2a, 2b – поляризаторы на подставках. На лицевой стороне нанесены номера 1 и 2.    9a – Жидкокристаллическая ячейка (ЖК-ячейка) 9a в держателе (9b), 9с – разъем для подключения источника.    Жидкокристаллическая ячейка состоит из двух стеклянных пластинок 1, на внутреннюю поверхность которых нанесены прозрачные токопроводящие слои 2. Между пластинками находится тонкий (примерно 10 мкм) слой раствора 3, находящегося в жидкокристаллическом состоянии. К токопроводящим слоям припаяны выводы, на которые подается переменное напряжение от источника. При отсутствии напряжения длинные молекулы жидкого кристалла ориентируются параллельно пластинкам. Направление ориентации молекул совпадает с оптической осью кристалла.        Многие вещества обладают оптической анизотропией, при которой показатель преломления зависит от направления распространения и поляризации света. Оптическая анизотропия может возникать и в изотропных средах при наличии в них механических напряжений, неоднородном разогреве или приложении внешнего электрического поля. Направление, в котором свет распространяется без двойного лучепреломления, называется оптической осью кристалла. Рассмотрим традиционную схему экспериментов по исследованию оптической анизотропии (рис. 1), которая будет использована в данной работе.  Свет падает на поляризатор 1, плоскость пропускания которого пересекает плоскость пластинки по прямой $O_1 O'_1$. После прохождения поляризатора 1 свет становится линейно поляризованным, а его вектор напряженности электрического поля $\vec{E}_0$ колеблется только в плоскости пропускания поляризатора 1. Далее, этот свет попадает на анизотропную пластинку $P$, вырезанную так, что ее оптическая ось $P P^{\prime}$ лежит в плоскости пластинки и направлена под углом $45^{\circ}$ к плоскости пропускания поляризатора 1. В пластинке возбуждаются две световые волны: обыкновенная $\vec{E}_o$, поляризованная перпендикулярно оптической оси, и необыкновенная $\vec{E}_e$, поляризованная вдоль оптической оси. Показатели преломления пластинки для этих волн различны, их разность обозначается как $\Delta n=n_o-n_e$. По этой причине при прохождении этих волн через пластинку между ними возникает разность фаз $\Delta \varphi=2 \pi h \Delta n / \lambda$ ($h$ — толщина пластинки, $\lambda$ — длина волны падающего света). Поэтому на выходе из пластинки поляризация света изменяется, он становится эллиптически поляризованным. Далее свет попадает на поляризатор 2, плоскость пропускания которого $O_2O'_2$ перпендикулярна плоскости пропускания поляризатора 1.
Часть 1. Наблюдаем!
Часть 1.1. Поляризаторы
Часть 1.2. Линейки
Определите положения плоскостей пропускания поляризатора 1 и поляризатора 2 из выданного комплекта оборудования. Покажите их на рисунке в листе ответов.
Определите возможные направления оптической оси пластиковой линейки. Укажите эти направления на рисунке в листе ответов.
Часть 1.3. Полоска Прикрепите к экрану с помощью зажимов гибкую пластиковую полоску так, чтобы ее края совпадали с краями экрана. При этом полоска изогнется (рис. 3-O). Расположите экран с полоской между поляризаторами. Смещая экран, наблюдайте изменение окраски полоски. Координаты точек $x$ полоски измеряйте по шкале экрана, в качестве указателя используйте левый край держателя экрана как показано на рисунке 3-O.
Примерно определите, на каком расстоянии вдоль линейки №1 и вдоль двух линеек, сложенных вместе, разность фаз для синего света изменяется на $2\pi$.
Определите возможные направления оптической оси полоски. Укажите их на рисунке в листе ответов.
Часть 1.4. Жидкокристаллическая ячейка
Измерьте координаты середин двух темных полос, левой $x_L$ и правой $x_R$, видимых на полоске.
Определите возможные направления оптической оси ячейки при нулевом и максимальном напряжении на ней. Укажите эти направления на рисунке в листе ответов. Ось $Z$ направлена вертикально.
Часть 2. Измеряем!
Часть 2.1. Изучение фотоприемника Для измерений интенсивности света в работе используется фотодиод. ЭДС, возникающая при попадании света на светодиод, сложным образом зависит от интенсивности падающего света. Поэтому для измерения интенсивности света используется схема, показанная на рис. 2. Измеряемое мультиметром постоянное напряжение зависит как от интенсивности падающего света, так и от сопротивления резистора.  Рис. 2. Схема для измерения ЭДС фотодиода.
Измерьте значение напряжения на ячейке $U_\text{cr}$, при котором происходит быстрая переориентация молекул жидкого кристалла на $90^\circ$.
Укажите на схеме, где необходимо установить ключ, чтобы с помощью мультиметра можно было измерять сопротивление резистора и напряжение на нем.
Измерьте зависимость напряжения на резисторе от его сопротивления при двух значениях интенсивности падающего света: максимальной (число светофильтров ($n=0$) и минимальной (число светофильтров $n=5$). Постройте графики полученных зависимостей. Укажите диапазон значений сопротивления резистора, при котором следует проводить измерения интенсивности света.
Измерьте зависимость напряжения на резисторе $U$ от числа светофильтров $n=0,1,2,3,4,5$, уменьшающих интенсивность падающего на фотодиод света. Измерения проведите при трех значениях сопротивления резистора примерно равных $R=30~кОм$, $R=20~кОм$ и $R=10~кОм$. Постройте графики полученных зависимостей, выбрав такой масштаб, чтобы по ним можно было проверить является ли зависимость напряжения на резисторе от интенсивности падающего на фотодиод света линейной. Окончательно определите, при каком сопротивлении резистора (из указанных в этом пункте) $R_\text{opt}$ следует проводить последующие измерения интенсивности света.
Часть 2.2. Прохождение света через пластиковые линейки При проведении измерений используйте оптическую схему, описанную в части 1.2 и показанную на рис. 4-O. Следите, чтобы линейки на экране закреплялись в одном положении, описанном в части 1.2.
Используя полученные данные, рассчитайте коэффициент пропускания светофильтра $\gamma=I_\text{tr}/I_\text{ins}$ и найдите его погрешность, где $U_\text{tr}$ — интенсивность прошедшего света, а $I_\text{ins}$ — интенсивность падающего света. При необходимости можете провести дополнительные измерения.
Измерьте зависимость интенсивности прошедшего света (в мВ) от координаты $x$ точки падения света на линейку в диапазоне от $0$ до $10~см$. Измерения проведите для каждой из линеек и для двух линеек сложенных вместе. В каждом случае отдельно измерьте значение максимального напряжения. Постройте графики полученных зависимостей.
Для проведенных измерений для двух линеек (по отдельности) рассчитайте значения сдвига фаз $\Delta\varphi$ между обыкновенной и необыкновенной волнами в линейке в диапазоне по $x$ от $0$ до $7~см$. Постройте графики полученных зависимостей $\Delta\varphi(x)$. Приведите формулу, по которой Вы провели расчеты.
Считая зависимости $\Delta\varphi(x)$ линейными\[\Delta\varphi_1=a_1x+b_1,\qquad\Delta\varphi_1=a_1x+b_1,\]рассчитайте численные значения коэффициентов этих зависимостей для линеек №1 и №2.
Часть 2.3. ЖК-ячейка
Часть 2.3.1. Изучение источника питания Источник питания ЖК-ячейки создает регулируемое переменное напряжение с частотой $\nu=100~Гц$, для его измерения используйте дополнительные выводы источника.Исследуйте нагрузочную характеристику источника питания ЖК-ячейки (зависимость напряжения на внешней цепи $U$ от силы тока $I$).
Используя полученные в пунктах — — — данные, рассчитайте теоретические значения интенсивности света, прошедшего через две линейки, сложенные вместе. Приведите формулу, по которой Вы провели расчет. На том же бланке — данные, рассчитайте теоретические значения интенсивности света, прошедшего через две линейки, сложенные вместе. Приведите формулу, по которой Вы провели расчет. На том же бланке постройте график полученной теоретической зависимости.
Приведите электрическую схему, использованную вами при измерениях.
Проведите необходимые измерения и постройте зависимости напряжения на внешней цепи от силы тока $U(I)$ для трех различных значений ЭДС источника.
Часть 2.3.2. Изучение ЖК-ячейки Разместите ЖК-ячейку между поляризаторами, как показано на рис. 6-O.
По полученным данным постройте зависимость внутреннего сопротивления источника от его ЭДС. Предложите эмпирическую формулу, описывающую эту зависимость.
Исследуйте зависимость интенсивности прошедшего света от напряжения на ЖК ячейке. Постройте график полученной зависимости.
Рассчитайте величину $\Delta\varphi_0$ — разность фаз между обыкновенной и необыкновенной волнами при отключенном напряжении на ЖК ячейке.
Часть 2.4. Прохождение света через изогнутую полоску Закрепите на экране пластиковую полоску, как описано в .
В достаточно широком диапазоне напряжений на ЖК-ячейке разность фаз между обыкновенной и необыкновенной волнами зависит от приложенного напряжения по степенному закону:\[\Delta\varphi=CU^\beta.\]Используя полученные данные, постройте график, позволяющий определить диапазон применимости приведенной формулы и рассчитать показатель степени $\beta$. Укажите диапазон применимости этой формулы и определите численное значение параметра $\beta$.
Измерьте зависимость интенсивности света, прошедшего через оптическую систему, от координаты $x$ точки попадания света на полоску в диапазоне $\pm20~мм$ от ее центра. Постройте график полученной зависимости.
Рассчитайте величину $\Delta\varphi_0$ — сдвиг фаз между обыкновенной и необыкновенной волнами, прошедшими через не изогнутую полоску. Известно, что $\Delta\varphi_0$ лежит в интервале от $10\pi$ до $12\pi$.
Вблизи центра полоски ее форму можно считать дугой окружности радиуса $R$. Покажите, что теоретический вид зависимости сдвига фаз $\Delta\varphi$ от расстояния $z$ до центра полоски при $z\ll R$ имеет вид:\[\Delta\varphi=\Delta\varphi_0(Az^2+B).\]Выразите значения коэффициентов $A$, $B$ через радиус $R$ и показатель преломления материала полоски $n$. Считайте, что разность показателей преломления обыкновенной и необыкновенной волн $\Delta n\ll n$.
Используя данные, полученные в предыдущих пунктах, рассчитайте радиус кривизны полоски $R$ вблизи ее центра. Показатель преломления материала полоски считайте равным $n=1.4$.
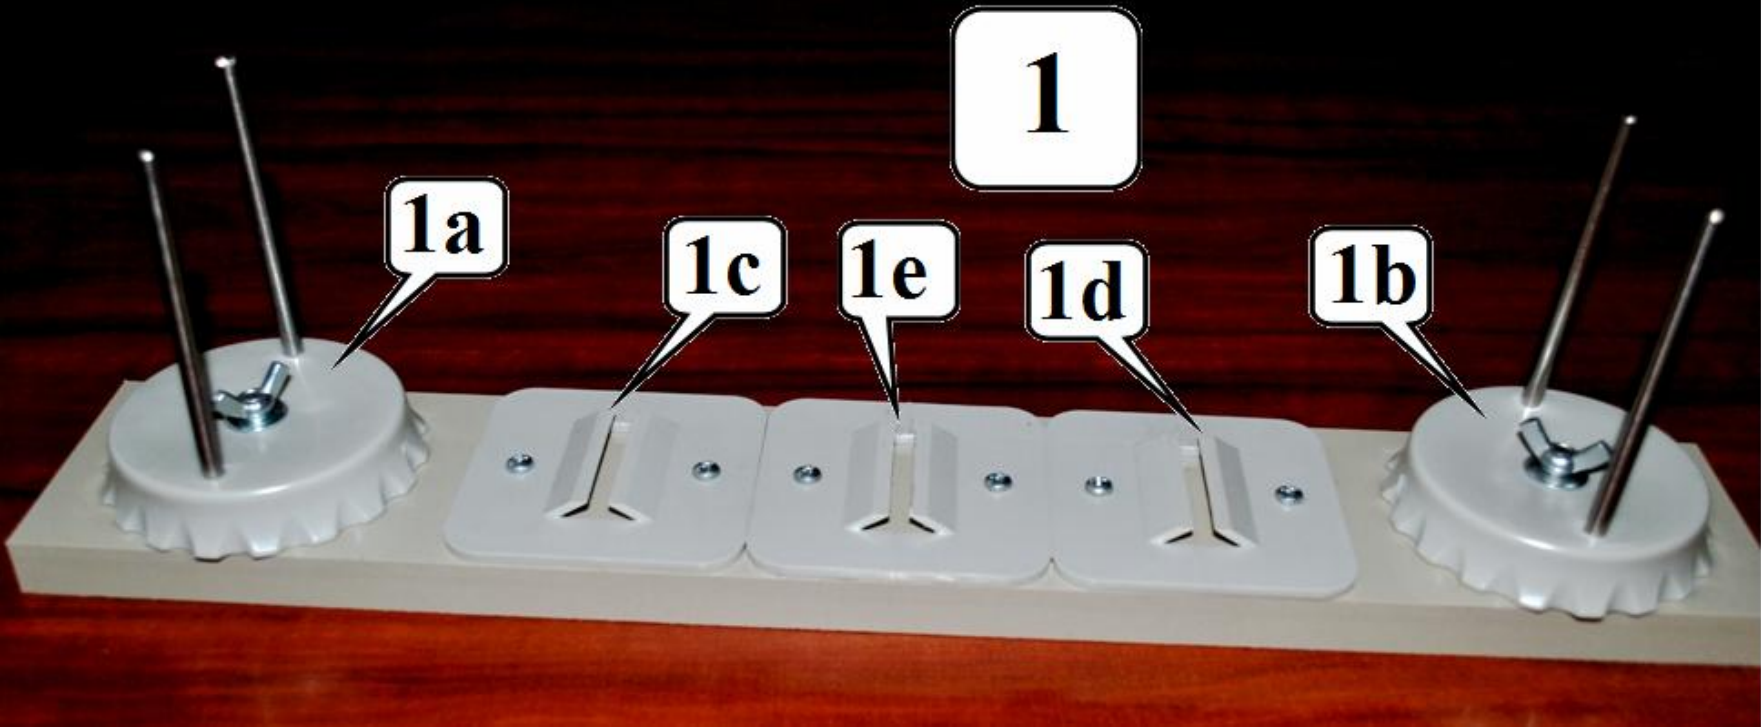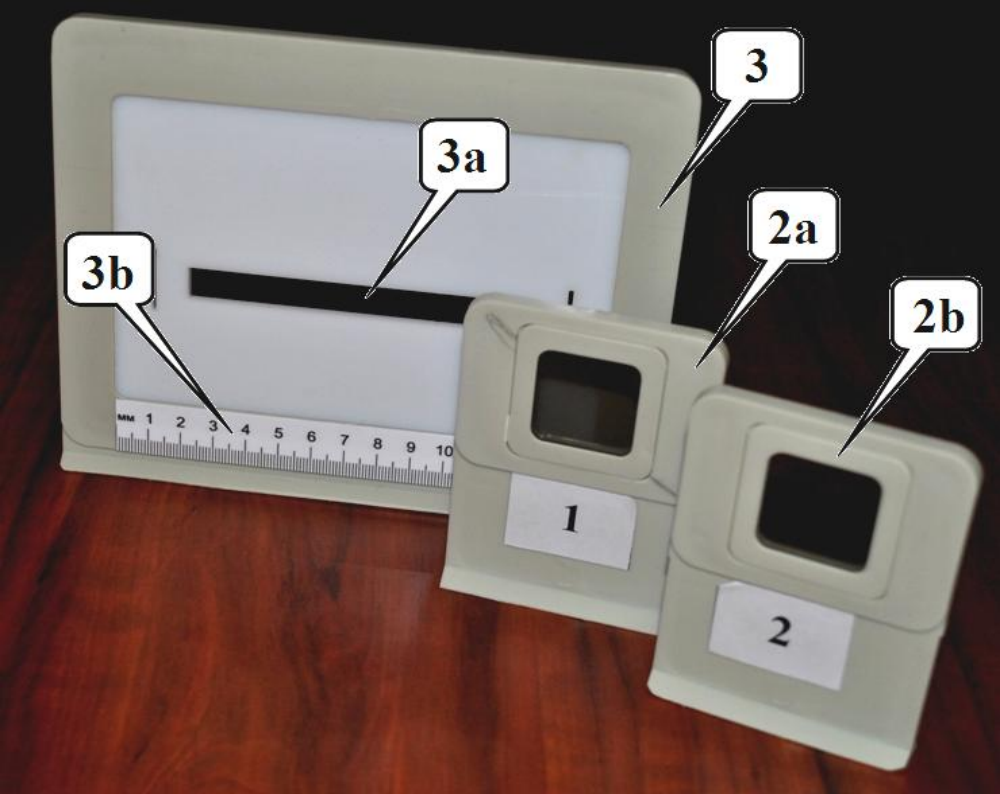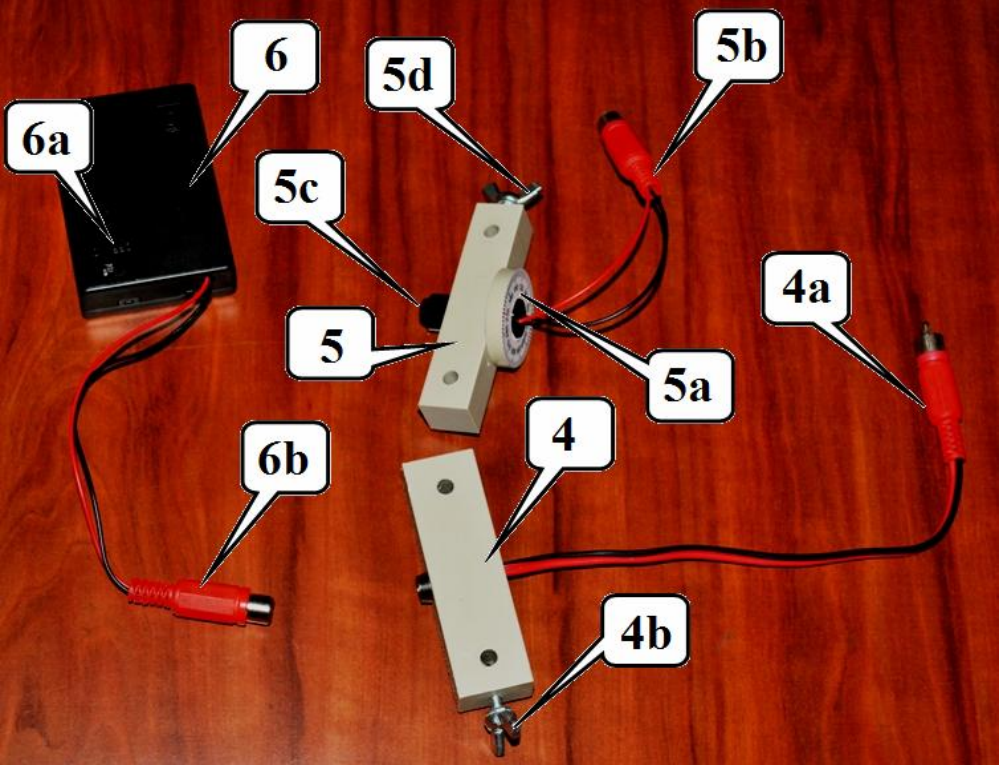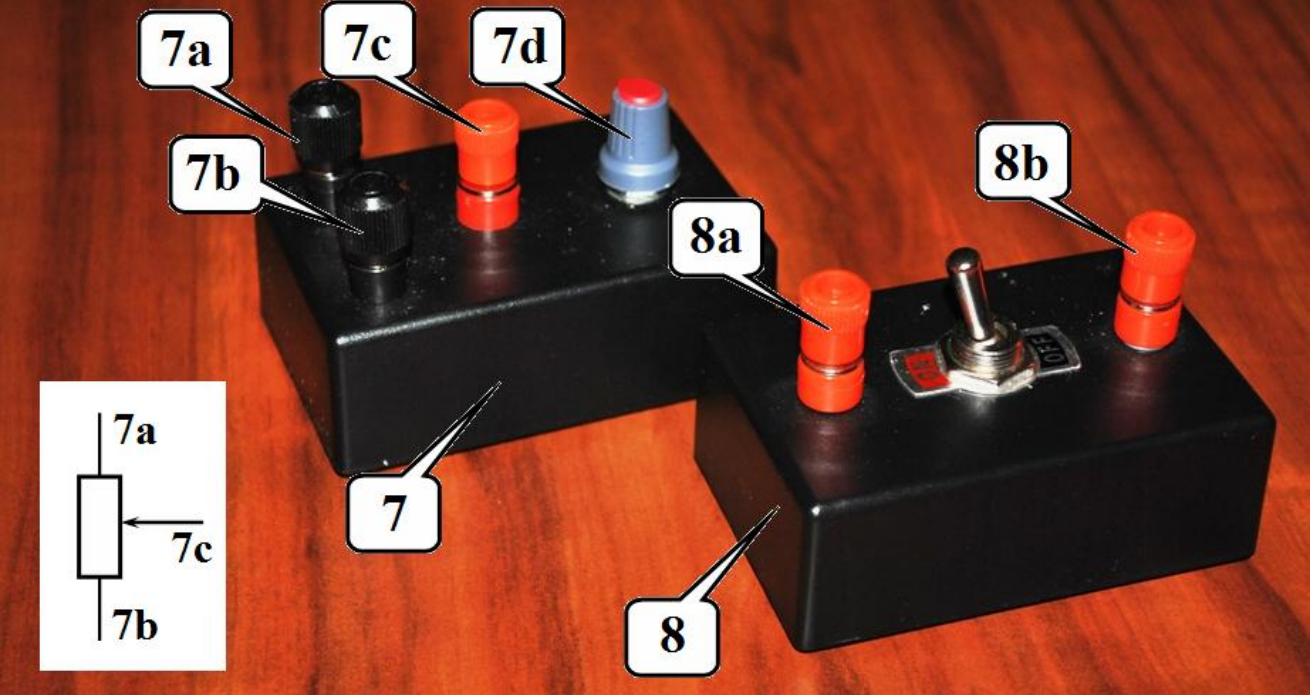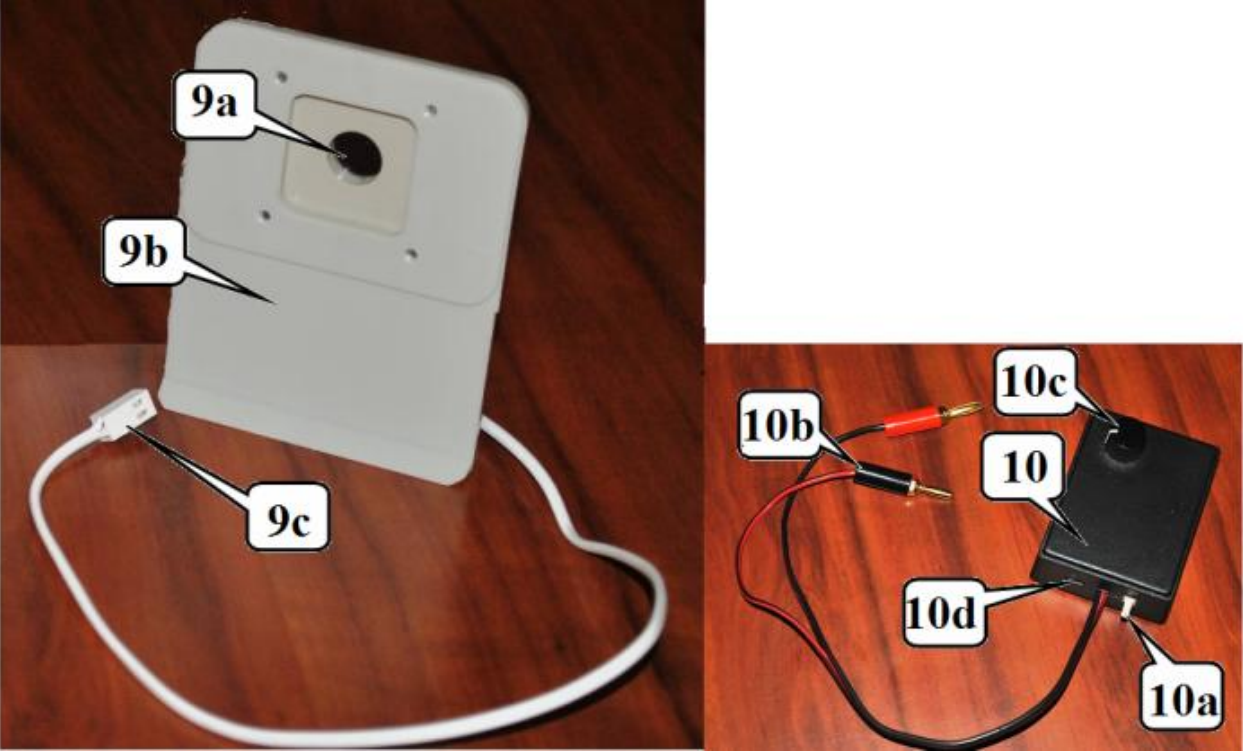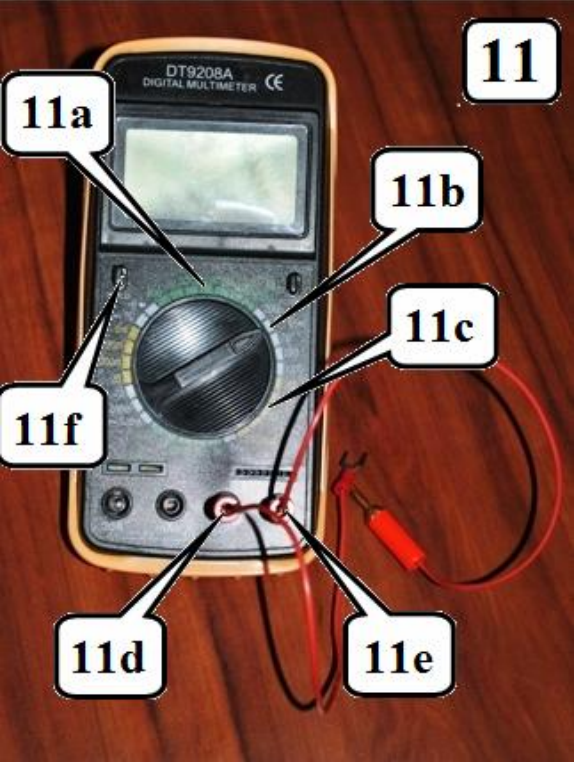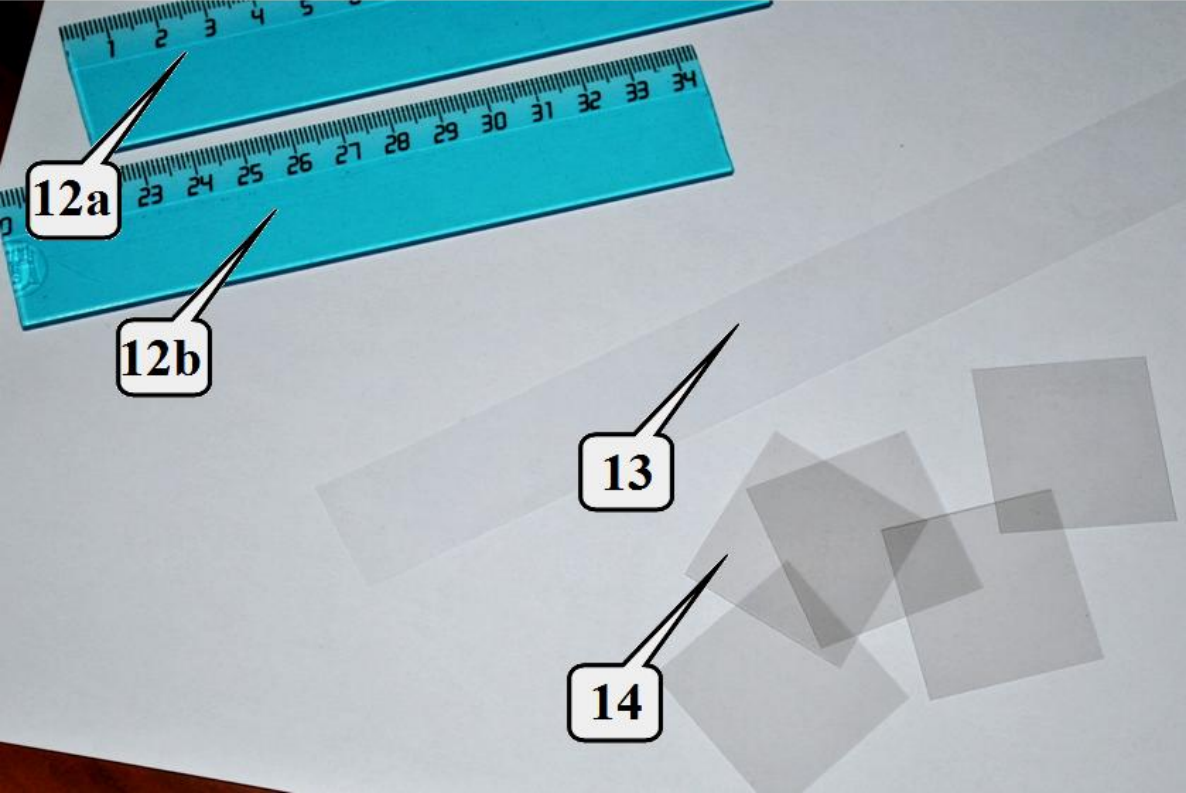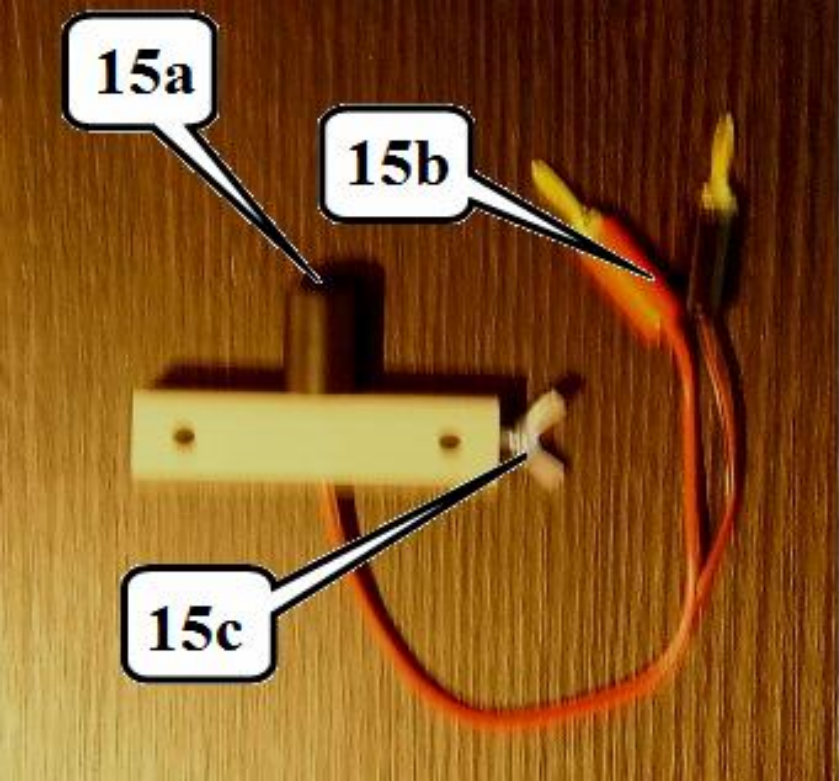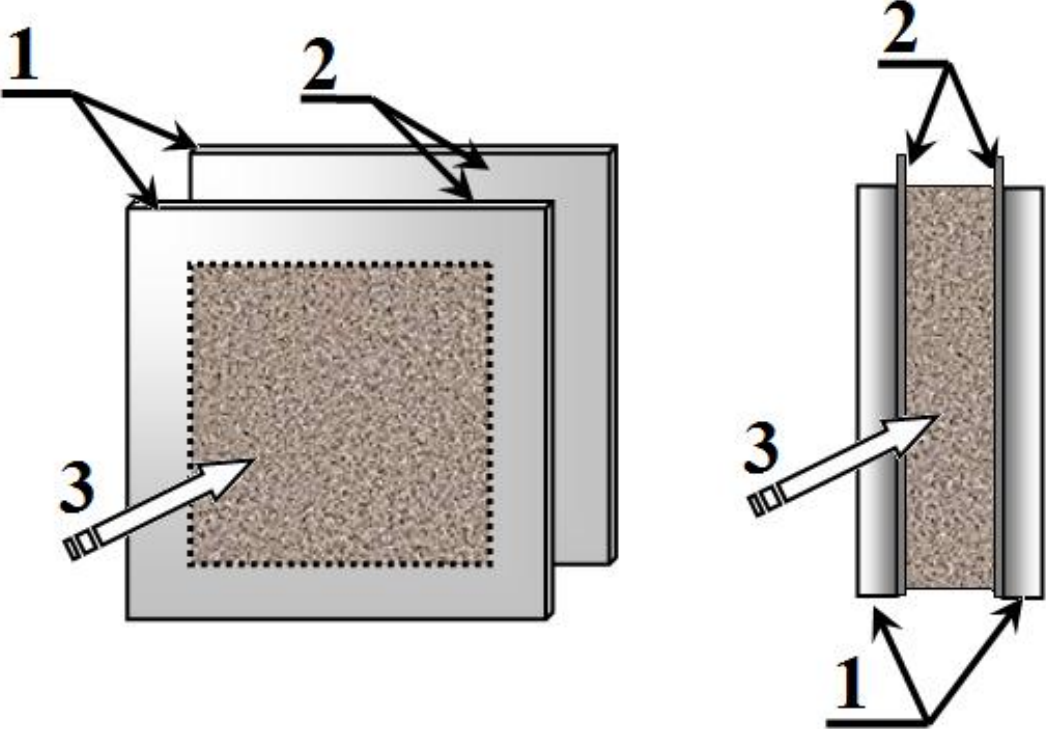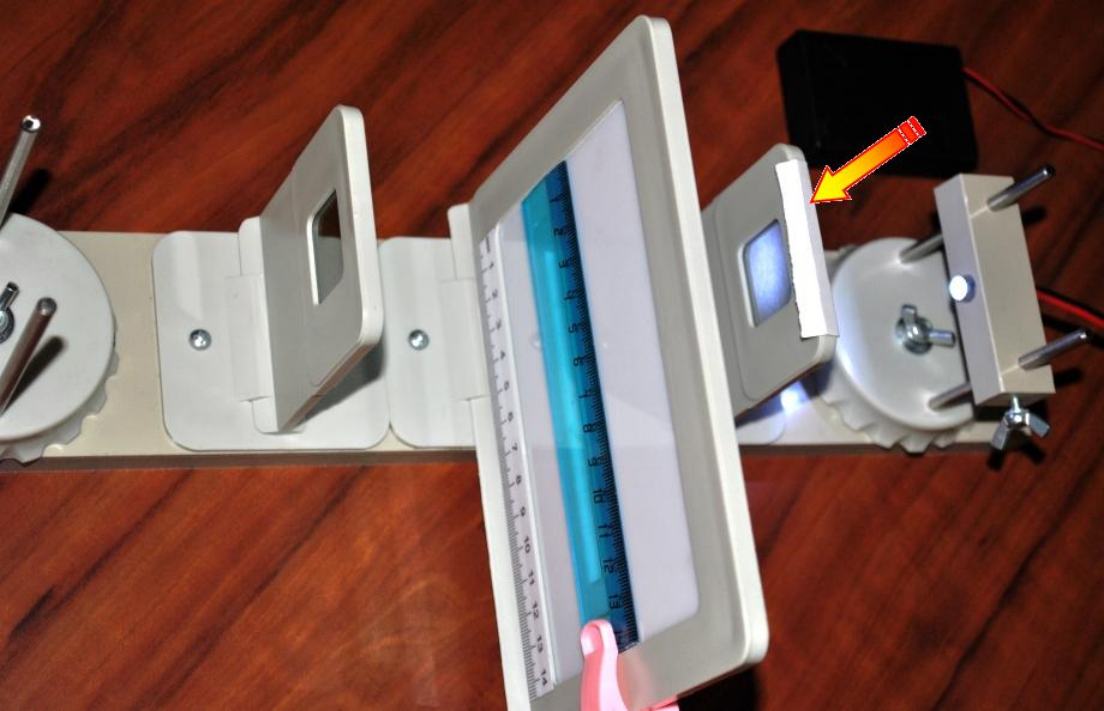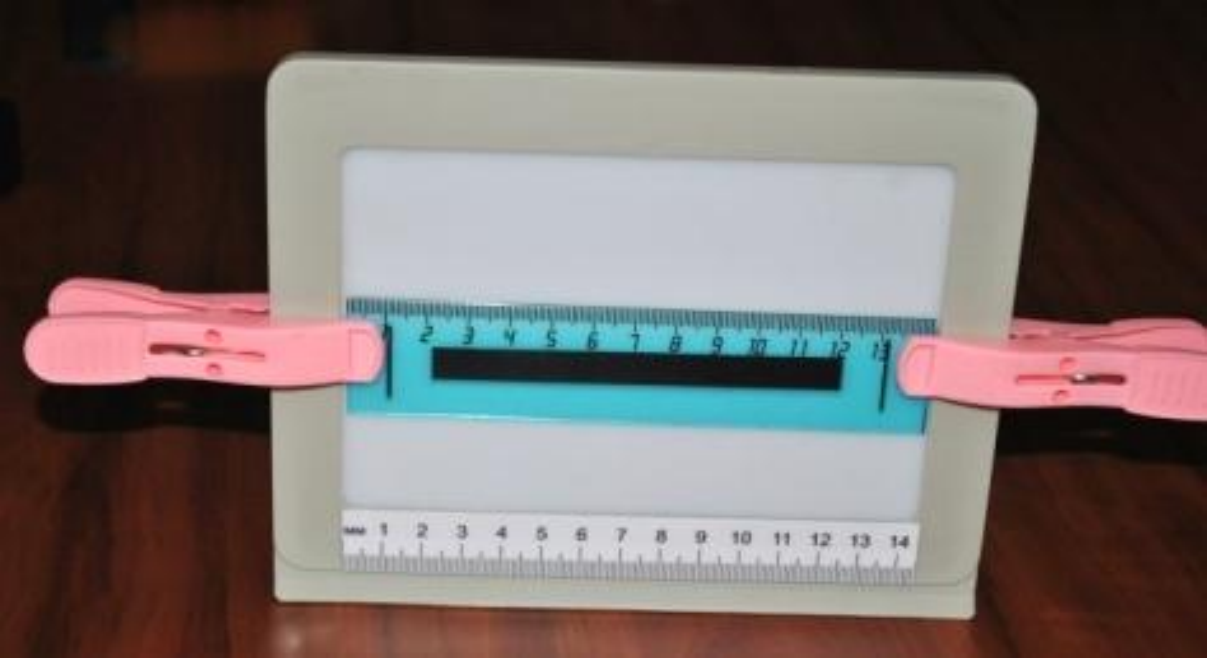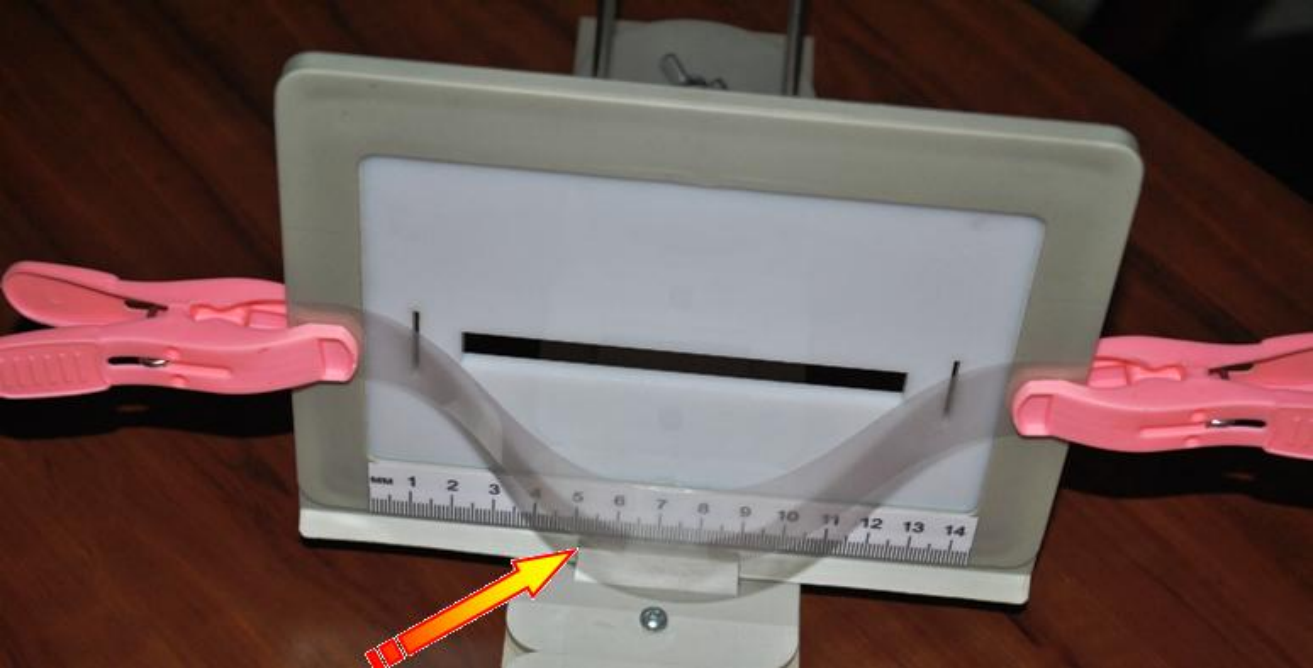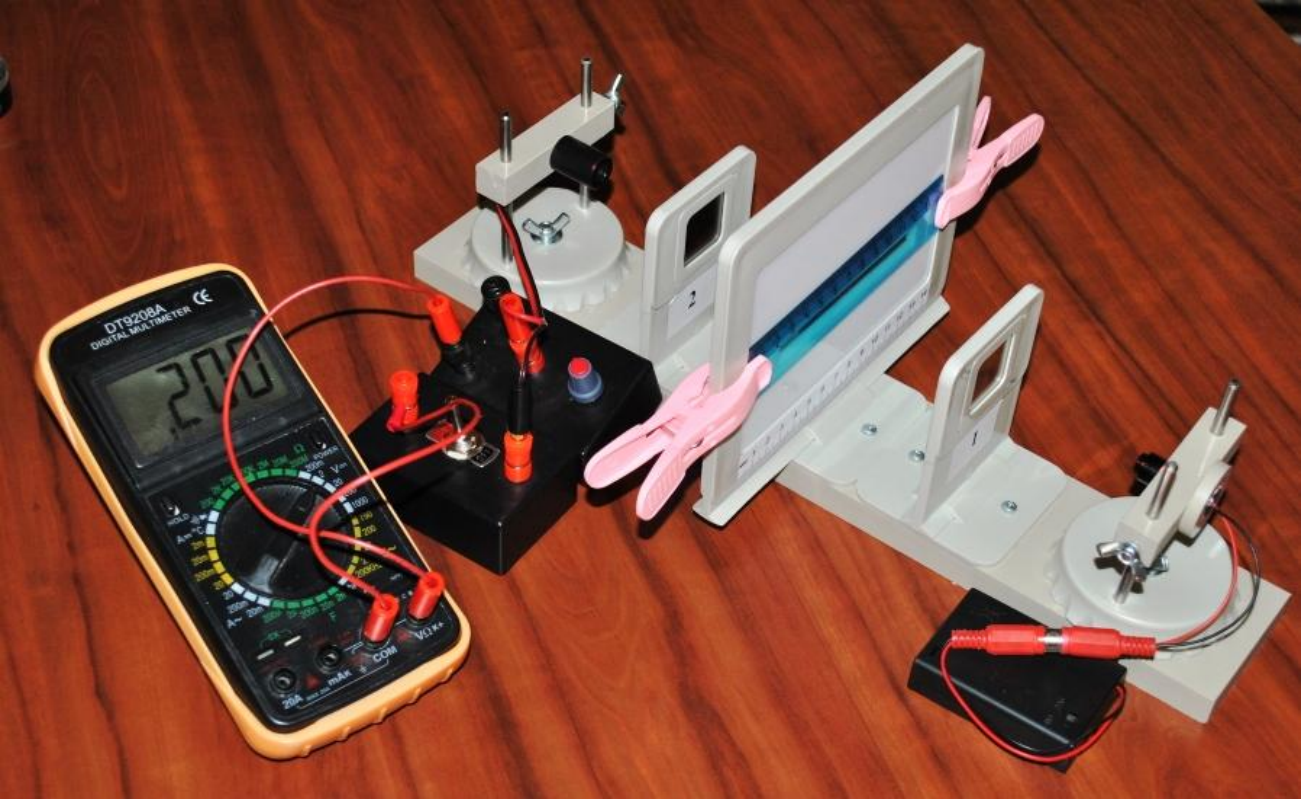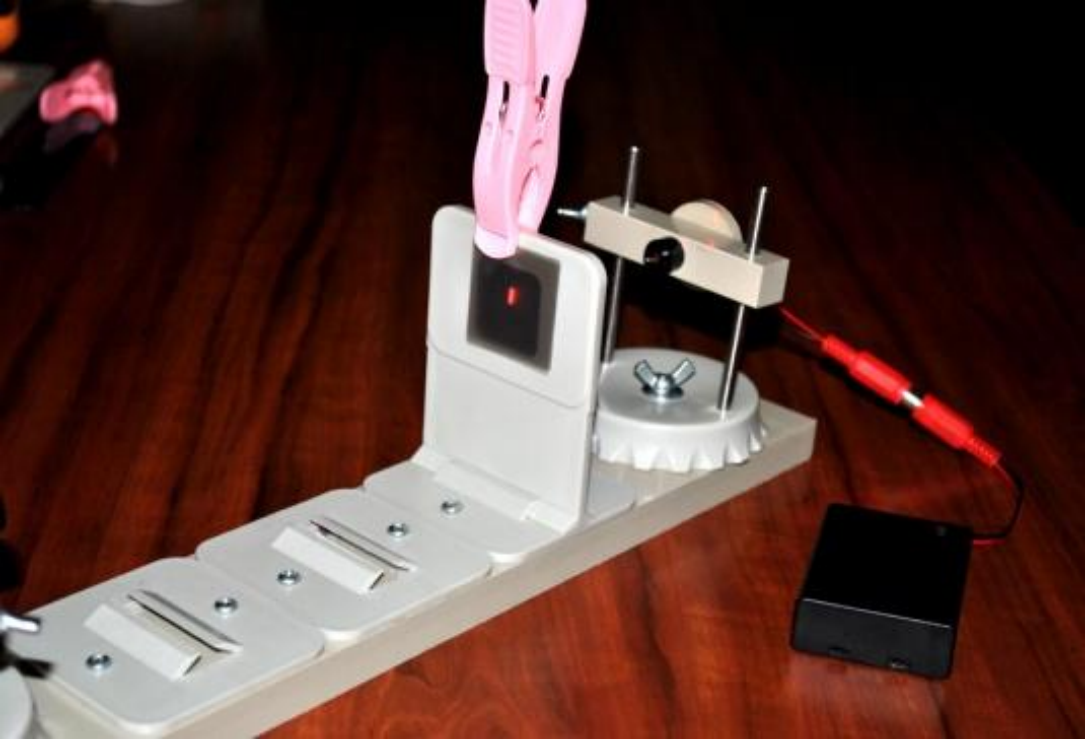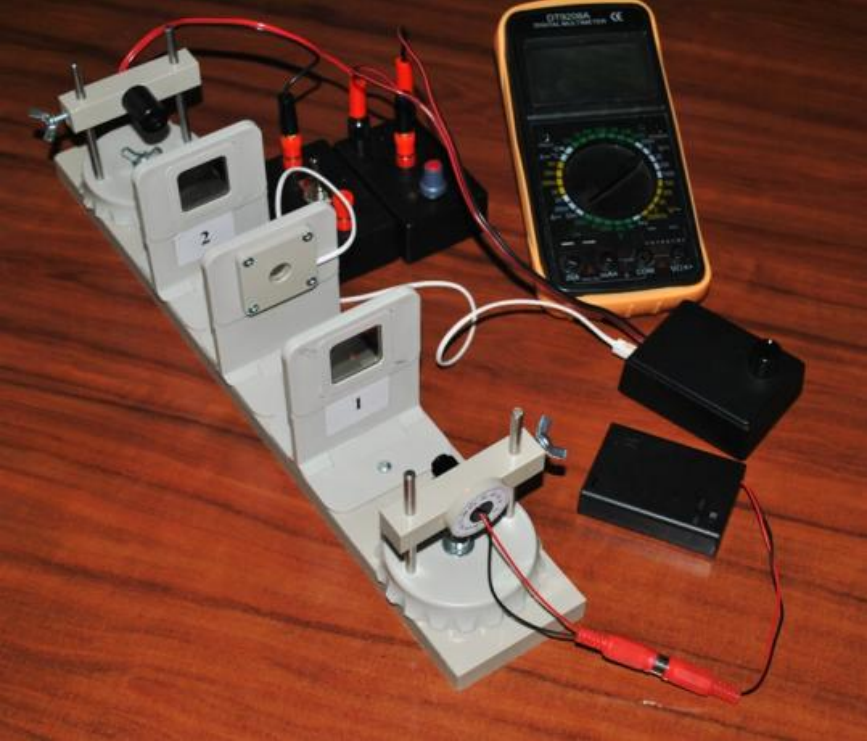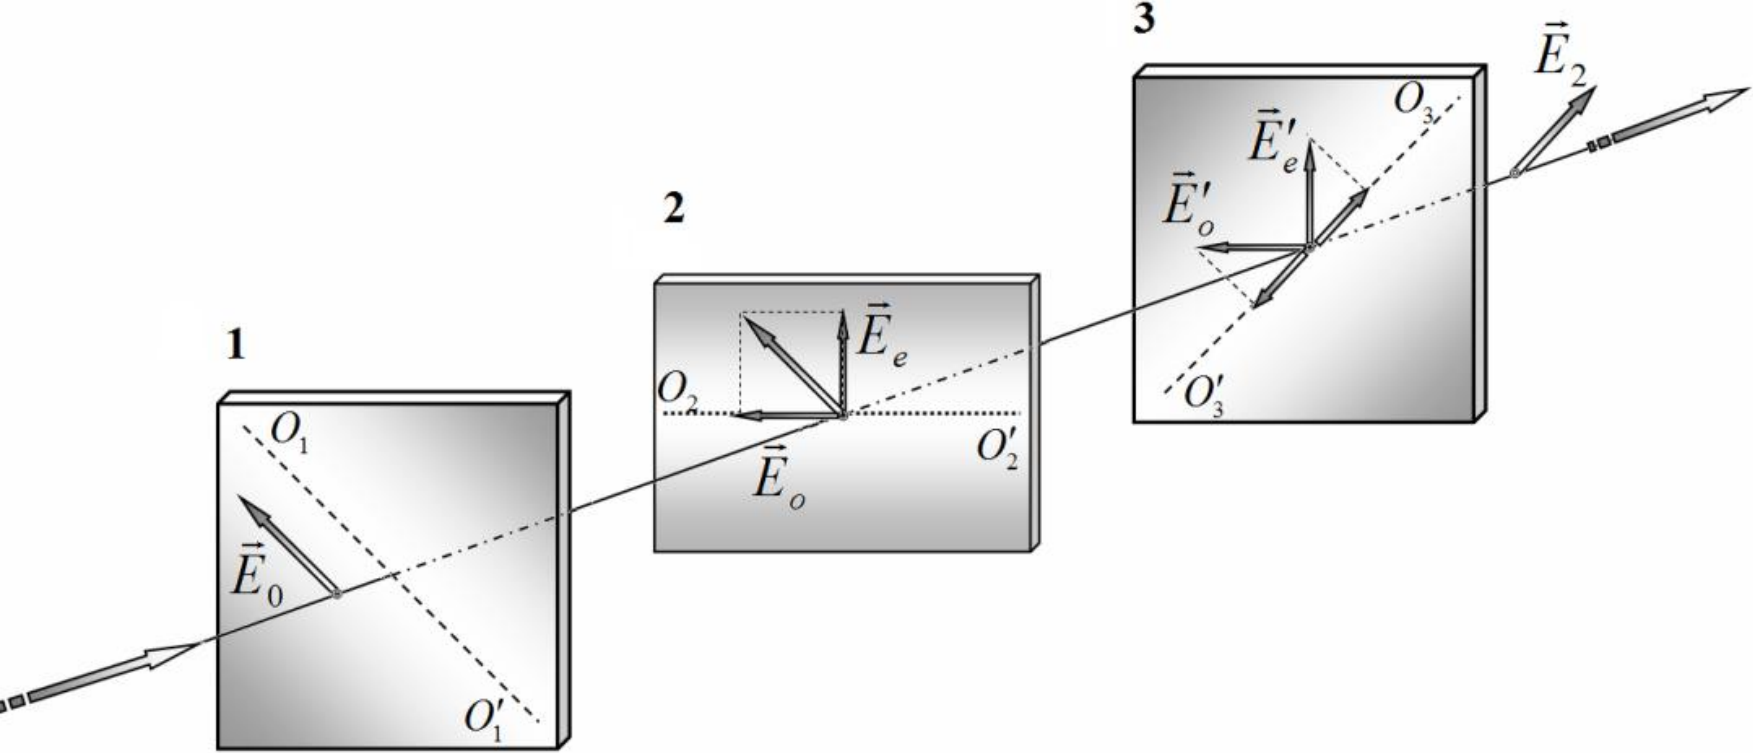
Определите положения плоскостей пропускания поляризатора 1 и поляризатора 2 из выданного комплекта оборудования. Покажите их на рисунке в листе ответов.

Определите возможные направления оптической оси пластиковой линейки. Укажите эти направления на рисунке в листе ответов.
Решение: Если падающий свет поляризован вдоль оптической оси или перпендикулярно ей, то в среде возникает только один вид волн. Это означает, что изменения поляризации света не происходит. Таким образом, можно определить либо направление оптической оси, либо направление, перпендикулярное ей.

Примерно определите, на каком расстоянии вдоль линейки №1 и вдоль двух линеек,  сложенных вместе, разность фаз для синего света изменяется на $2\pi$.
Решение: Ищем, в каких частях линеек наблюдаются похожие цвета, к примеру, синий.
Ответ: Расстояние между этими полосами для линейки №1 составляет $\sim12~см$, а для двух сложенных вместе линеек — $\sim8~см$.

Определите возможные направления оптической оси полоски. Укажите их на рисунке в листе ответов.

Измерьте координаты середин двух темных полос, левой $x_L$ и правой $x_R$, видимых на полоске.
Ответ: Координаты темных полос приблизительно найдены следующим образом $x_L=3.5~см$ и $x_R=7.5~см$

Определите возможные направления оптической оси ячейки при нулевом и максимальном напряжении на ней. Укажите эти направления на рисунке в листе ответов. Ось $Z$ направлена вертикально.

Измерьте значение напряжения на ячейке $U_\text{cr}$, при котором происходит быстрая переориентация молекул жидкого кристалла на $90^\circ$.
Ответ: Напряжение, при котором происходит быстрая переориентация молекул жидкого кристалла, примерно равно:$$U_{cr}=2~В$$

Укажите на схеме, где необходимо установить ключ, чтобы с помощью мультиметра можно было измерять сопротивление резистора и напряжение на нем.
Решение: На рисунке ниже показано положение ключа в цепи. Во время измерения сопротивления ключ должен быть разомкнут.

Измерьте зависимость напряжения на резисторе от его сопротивления при двух значениях интенсивности падающего света: максимальной (число светофильтров ($n=0$) и минимальной (число светофильтров $n=5$). Постройте графики полученных зависимостей. Укажите диапазон значений сопротивления резистора, при котором следует проводить измерения интенсивности света.
Решение: В таблице ниже представлены результаты измерений напряжения $U$ в зависимости от сопротивления. Построим график: | $$n=0$$ | | | $$n=5$$ | | | --- | --- | --- | --- | --- | | $R,~10^{3}~Ом$ | $U,~10^{-3}~В$ | | $R,~10^{3}~Ом$ | $U,~10^{-3}~В$ | | 0.4 | 33 | | 0.9 | 3 | | 0.6 | 48 | | 4.1 | 18 | | 2.2 | 156 | | 6.6 | 29 | | 3.1 | 213 | | 8.0 | 35 | | 5.1 | 311 | | 11.8 | 52 | | 7.4 | 344 | | 15.0 | 66 | | 12.7 | 363 | | 19.4 | 86 | | 17.4 | 370 | | 24.9 | 111 | | 24.0 | 374 | | 31.8 | 141 | | 31.5 | 376 | | 38.8 | 170 | | 41.5 | 378 | | 46.0 | 200 | | 51.4 | 379 | | 51.9 | 220 | | 58.3 | 380 | | 60.4 | 240 | | 66.6 | 380 | | 67.5 | 252 | | 75.4 | 381 | | 76.4 | 263 | | 93.5 | 382 | | 88.2 | 271 | | | | | 96.9 | 275 | | | | | 99.8 | 276 |
Ответ: | $$n=0$$ | | | $$n=5$$ | | | --- | --- | --- | --- | --- | | $R,~10^{3}~Ом$ | $U,~10^{-3}~В$ | | $R,~10^{3}~Ом$ | $U,~10^{-3}~В$ | | 0.4 | 33 | | 0.9 | 3 | | 0.6 | 48 | | 4.1 | 18 | | 2.2 | 156 | | 6.6 | 29 | | 3.1 | 213 | | 8.0 | 35 | | 5.1 | 311 | | 11.8 | 52 | | 7.4 | 344 | | 15.0 | 66 | | 12.7 | 363 | | 19.4 | 86 | | 17.4 | 370 | | 24.9 | 111 | | 24.0 | 374 | | 31.8 | 141 | | 31.5 | 376 | | 38.8 | 170 | | 41.5 | 378 | | 46.0 | 200 | | 51.4 | 379 | | 51.9 | 220 | | 58.3 | 380 | | 60.4 | 240 | | 66.6 | 380 | | 67.5 | 252 | | 75.4 | 381 | | 76.4 | 263 | | 93.5 | 382 | | 88.2 | 271 | | | | | 96.9 | 275 | | | | | 99.8 | 276 | Ответ: $$n=0$$$$n=5$$$R,~10^{3}~Ом$$U,~10^{-3}~В$$R,~10^{3}~Ом$$U,~10^{-3}~В$0.4330.930.6484.1182.21566.6293.12138.0355.131111.8527.434415.06612.736319.48617.437024.911124.037431.814131.537638.817041.537846.020051.437951.922058.338060.424066.638067.525275.438176.426393.538288.227196.927599.8276  Построим график:
Ответ: Оптимальное сопротивление должно находиться в диапазоне $5-15~кОм$, поскольку при этом наблюдается наибольшая разница в напряжении.

Измерьте зависимость напряжения на резисторе $U$ от числа светофильтров $n=0,1,2,3,4,5$, уменьшающих интенсивность падающего на фотодиод света. Измерения проведите при трех значениях сопротивления резистора примерно равных $R=30~кОм$, $R=20~кОм$ и $R=10~кОм$. Постройте графики полученных зависимостей, выбрав такой масштаб, чтобы по ним можно было проверить является ли зависимость напряжения на резисторе от интенсивности падающего на фотодиод света линейной. Окончательно определите, при каком сопротивлении резистора (из указанных в этом пункте) $R_\text{opt}$ следует проводить последующие измерения интенсивности света.
Решение: В таблице ниже приведены результаты измерений напряжения в зависимости от количества светофильтров при различных значениях сопротивления. Интенсивность света $\mathcal J_n$, прошедшего через фильтр, уменьшается в геометрической прогрессии при увеличении числа фильтров ݊$n$:$$\mathcal J_n=\mathcal J_0\gamma^n .\tag{1}$$В случае, если измеряемое напряжение пропорционально интенсивности падающего света, оно подчиняется аналогичному закону:$$U_n=U_0\gamma^n .\tag{2}$$Чтобы экспериментально доказать уравнение $(2)$, необходимо использовать полулогарифмическую шкалу. Другими словами, необходимо построить график $\ln U$ как функцию от $n$: $$\ln U_n=\ln U_0+n\ln\gamma .\tag{3}$$ Этот график показан на следующем рисунке. При уменьшении сопротивления зависимость превращается в линейную функцию, поэтому дальнейшие измерения будем проводить при наименьшем сопротивлении из заданных, т.е. при: | $R=$ | | $29.9~кОм$ | | | $20.4~кОм$ | | | $10.1~кОм$ | | | --- | --- | --- | --- | --- | --- | --- | --- | --- | --- | | $n$ | | $U,~мВ$ | $\ln U$ | | $U,~мВ$ | $\ln U$ | | $U,~мВ$ | $\ln U$ | | 0 | | 391 | 5.969 | | 388 | 5.961 | | 377 | 5.932 | | 1 | | 370 | 5.914 | | 364 | 5.897 | | 341 | 5.832 | | 2 | | 346 | 5.846 | | 336 | 5.817 | | 294 | 5.684 | | 3 | | 317 | 5.759 | | 309 | 5.733 | | 179 | 5.187 | | 4 | | 288 | 5.663 | | 234 | 5.455 | | 105 | 4.654 | | 5 | | 212 | 5.357 | | 148 | 4.997 | | 66 | 4.190 |
Ответ: | $R=$ | | $29.9~кОм$ | | | $20.4~кОм$ | | | $10.1~кОм$ | | | --- | --- | --- | --- | --- | --- | --- | --- | --- | --- | | $n$ | | $U,~мВ$ | $\ln U$ | | $U,~мВ$ | $\ln U$ | | $U,~мВ$ | $\ln U$ | | 0 | | 391 | 5.969 | | 388 | 5.961 | | 377 | 5.932 | | 1 | | 370 | 5.914 | | 364 | 5.897 | | 341 | 5.832 | | 2 | | 346 | 5.846 | | 336 | 5.817 | | 294 | 5.684 | | 3 | | 317 | 5.759 | | 309 | 5.733 | | 179 | 5.187 | | 4 | | 288 | 5.663 | | 234 | 5.455 | | 105 | 4.654 | | 5 | | 212 | 5.357 | | 148 | 4.997 | | 66 | 4.190 | Ответ: $R=$ $29.9~кОм$$20.4~кОм$$10.1~кОм$$n$$U,~мВ$$\ln U$$U,~мВ$$\ln U$$U,~мВ$$\ln U$03915.9693885.9613775.93213705.9143645.8973415.83223465.8463365.8172945.68433175.7593095.7331795.18742885.6632345.4551054.65452125.3571484.997664.190  Интенсивность света $\mathcal J_n$, прошедшего через фильтр, уменьшается в геометрической прогрессии при увеличении числа фильтров ݊$n$:$$\mathcal J_n=\mathcal J_0\gamma^n .\tag{1}$$В случае, если измеряемое напряжение пропорционально интенсивности падающего света, оно подчиняется аналогичному закону:$$U_n=U_0\gamma^n .\tag{2}$$Чтобы экспериментально доказать уравнение $(2)$, необходимо использовать полулогарифмическую шкалу. Другими словами, необходимо построить график $\ln U$ как функцию от $n$: $$\ln U_n=\ln U_0+n\ln\gamma .\tag{3}$$ Этот график показан на следующем рисунке.
Ответ: При уменьшении сопротивления зависимость превращается в линейную функцию, поэтому дальнейшие измерения будем проводить при наименьшем сопротивлении из заданных, т.е. при:
Ответ: \[R_\mathrm{opt}=10~кОм\]

Используя полученные данные, рассчитайте коэффициент пропускания светофильтра $\gamma=I_\text{tr}/I_\text{ins}$ и найдите его погрешность, где $U_\text{tr}$ — интенсивность прошедшего света, а $I_\text{ins}$ — интенсивность падающего света. При необходимости можете провести дополнительные измерения.
Решение: Угловой коэффициент графика равен ܽ$k=\ln \gamma$. С помощью МНК получим:\[k=-0.53\pm0.03\implies\gamma=e^k=0.59.\]Погрешность найдём как:\[\Delta\gamma=e^k\Delta k=0.02.\]В итоге:
Ответ: $$\gamma=0.59\pm0.02$$

Измерьте зависимость интенсивности прошедшего света (в мВ) от координаты $x$ точки падения света на линейку в диапазоне от $0$ до $10~см$. Измерения проведите для каждой из линеек и для двух линеек сложенных вместе. В каждом случае отдельно измерьте значение максимального напряжения. Постройте графики полученных зависимостей.
Решение: Результаты измерений интенсивности прошедшего света в зависимости от координаты точки падения на линейки №1, №2 и обе приведены в таблице и на графике ниже. | $$№1$$ | | | | $$№2$$ | | | | $$Обе$$ | | | | --- | --- | --- | --- | --- | --- | --- | --- | --- | --- | --- | | $X,~мм$ | $U,~мВ$ | $\Delta\varphi$ | | $X,~мм$ | $U,~мВ$ | $\Delta\varphi$ | | $X,~мм$ | $U,~мВ$ | $\Delta\varphi$ | | 5 | 23 | 0.778 | | 5 | 14 | 0.601 | | 5 | 1 | 0.0 | | 10 | 6 | 0.390 | | 10 | 22 | 0.760 | | 10 | 2 | 2.1 | | 15 | 0 | 0.000 | | 15 | 30 | 0.896 | | 15 | 8 | 7.7 | | 20 | 3 | 0.275 | | 20 | 43 | 1.090 | | 20 | 18 | 15.7 | | 25 | 12 | 0.555 | | 25 | 55 | 1.253 | | 25 | 31 | 24.7 | | 30 | 30 | 0.896 | | 30 | 67 | 1.408 | | 30 | 39 | 33.0 | | 35 | 50 | 1.186 | | 35 | 78 | 1.546 | | 35 | 41 | 39.2 | | 40 | 71 | 1.458 | | 40 | 90 | 1.696 | | 40 | 42 | 41.9 | | 45 | 93 | 1.734 | | 45 | 99 | 1.811 | | 45 | 41 | 40.8 | | 50 | 113 | 1.996 | | 50 | 107 | 1.915 | | 50 | 36 | 36.0 | | 55 | 128 | 2.214 | | 55 | 116 | 2.038 | | 55 | 27 | 28.5 | | 60 | 150 | 2.636 | | 60 | 123 | 2.138 | | 60 | 21 | 19.6 | | 65 | 156 | 2.824 | | 65 | 129 | 2.230 | | 65 | 12 | 10.9 | | 70 | 153 | 2.720 | | 70 | 133 | 2.295 | | 70 | 7 | 4.1 | | 75 | 160 | 3.142 | | 75 | 130 | 2.246 | | 75 | 2 | 0.4 | | 80 | 146 | 2.541 | | 80 | 134 | 2.312 | | 80 | 1 | 0.5 | | 85 | 146 | 2.541 | | 85 | 143 | 2.478 | | 85 | 1 | 4.4 | | 90 | 140 | 2.419 | | 90 | 144 | 2.498 | | 90 | 3 | 11.4 | | 95 | 131 | 2.262 | | 95 | 146 | 2.541 | | 95 | 6 | 20.1 | | 100 | 113 | 1.996 | | 100 | 145 | 2.519 | | 100 | 11 | 29.0 |
Ответ: | $$№1$$ | | | | $$№2$$ | | | | $$Обе$$ | | | | --- | --- | --- | --- | --- | --- | --- | --- | --- | --- | --- | | $X,~мм$ | $U,~мВ$ | $\Delta\varphi$ | | $X,~мм$ | $U,~мВ$ | $\Delta\varphi$ | | $X,~мм$ | $U,~мВ$ | $\Delta\varphi$ | | 5 | 23 | 0.778 | | 5 | 14 | 0.601 | | 5 | 1 | 0.0 | | 10 | 6 | 0.390 | | 10 | 22 | 0.760 | | 10 | 2 | 2.1 | | 15 | 0 | 0.000 | | 15 | 30 | 0.896 | | 15 | 8 | 7.7 | | 20 | 3 | 0.275 | | 20 | 43 | 1.090 | | 20 | 18 | 15.7 | | 25 | 12 | 0.555 | | 25 | 55 | 1.253 | | 25 | 31 | 24.7 | | 30 | 30 | 0.896 | | 30 | 67 | 1.408 | | 30 | 39 | 33.0 | | 35 | 50 | 1.186 | | 35 | 78 | 1.546 | | 35 | 41 | 39.2 | | 40 | 71 | 1.458 | | 40 | 90 | 1.696 | | 40 | 42 | 41.9 | | 45 | 93 | 1.734 | | 45 | 99 | 1.811 | | 45 | 41 | 40.8 | | 50 | 113 | 1.996 | | 50 | 107 | 1.915 | | 50 | 36 | 36.0 | | 55 | 128 | 2.214 | | 55 | 116 | 2.038 | | 55 | 27 | 28.5 | | 60 | 150 | 2.636 | | 60 | 123 | 2.138 | | 60 | 21 | 19.6 | | 65 | 156 | 2.824 | | 65 | 129 | 2.230 | | 65 | 12 | 10.9 | | 70 | 153 | 2.720 | | 70 | 133 | 2.295 | | 70 | 7 | 4.1 | | 75 | 160 | 3.142 | | 75 | 130 | 2.246 | | 75 | 2 | 0.4 | | 80 | 146 | 2.541 | | 80 | 134 | 2.312 | | 80 | 1 | 0.5 | | 85 | 146 | 2.541 | | 85 | 143 | 2.478 | | 85 | 1 | 4.4 | | 90 | 140 | 2.419 | | 90 | 144 | 2.498 | | 90 | 3 | 11.4 | | 95 | 131 | 2.262 | | 95 | 146 | 2.541 | | 95 | 6 | 20.1 | | 100 | 113 | 1.996 | | 100 | 145 | 2.519 | | 100 | 11 | 29.0 | Ответ: $$№1$$$$№2$$$$Обе$$$X,~мм$$U,~мВ$$\Delta\varphi$$X,~мм$$U,~мВ$$\Delta\varphi$$X,~мм$$U,~мВ$$\Delta\varphi$5230.7785140.601510.01060.39010220.7601022.11500.00015300.8961587.72030.27520431.090201815.725120.55525551.253253124.730300.89630671.408303933.035501.18635781.546354139.240711.45840901.696404241.945931.73445991.811454140.8501131.996501071.915503636.0551282.214551162.038552728.5601502.636601232.138602119.6651562.824651292.230651210.9701532.720701332.2957074.1751603.142751302.2467520.4801462.541801342.3128010.5851462.541851432.4788514.4901402.419901442.49890311.4951312.262951462.54195620.11001131.9961001452.5191001129.0

Для проведенных измерений для двух линеек (по отдельности) рассчитайте значения сдвига фаз $\Delta\varphi$ между обыкновенной и необыкновенной волнами в линейке в диапазоне по $x$ от $0$ до $7~см$. Постройте графики полученных зависимостей $\Delta\varphi(x)$. Приведите формулу, по которой Вы провели расчеты. Учтите, что из формулы (1) разность фаз определяется неоднозначно, используйте дополнительные физические соображения для правильного определения значения $\Delta\varphi$.

 Для вычисления сдвига фаз используем уравнение $(1)$ из условия задачи, которое можно представить в виде:$$U=U_{\max}\sin^2\frac{\Delta\varphi}{2},\tag{1}$$где ܷ݉ܽ$U_{\max}$ — наибольшее значение напряжения. Согласно измерениям (см. предыдущий график), для каждой линейки наиболее подходящее значение $U_{\max}$ составляет:$$U_{\max}=160~мВ.$$Уравнение$$y_0=\sin^2\frac{\Delta\varphi}{2},\tag{1}$$имеет несколько корней (см. рис. ниже), и их необходимо правильно выбрать.

 Возможные корни уравнения имеют вид:$$\begin{array}{l}\Delta\varphi=\pm2\left(\arcsin\sqrt{y_0}+k\pi \right)\\\Delta\varphi=\pm2\left(\pi-\arcsin\sqrt{y_0}+k\pi \right)\end{array},\qquad k=0,1,2,\ldots,\tag{2}$$Значения фазовых сдвигов, рассчитанные по формуле:$$\Delta\varphi=2\arcsin\sqrt\frac{U}{U_{\max}},\tag{3}$$приведены в таблице выше. Поскольку мы ожидаем, что $\Delta\varphi(x)$ должна быть монотонной, необходимо поменять знаки у первых двух точек.
Решение: Для вычисления сдвига фаз используем уравнение $(1)$ из условия задачи, которое можно представить в виде:$$U=U_{\max}\sin^2\frac{\Delta\varphi}{2},\tag{1}$$где ܷ݉ܽ$U_{\max}$ — наибольшее значение напряжения. Согласно измерениям (см. предыдущий график), для каждой линейки наиболее подходящее значение $U_{\max}$ составляет:$$U_{\max}=160~мВ.$$Уравнение$$y_0=\sin^2\frac{\Delta\varphi}{2},\tag{1}$$имеет несколько корней (см. рис. ниже), и их необходимо правильно выбрать.  Возможные корни уравнения имеют вид:$$\begin{array}{l}\Delta\varphi=\pm2\left(\arcsin\sqrt{y_0}+k\pi \right)\\\Delta\varphi=\pm2\left(\pi-\arcsin\sqrt{y_0}+k\pi \right)\end{array},\qquad k=0,1,2,\ldots,\tag{2}$$Значения фазовых сдвигов, рассчитанные по формуле:$$\Delta\varphi=2\arcsin\sqrt\frac{U}{U_{\max}},\tag{3}$$приведены в таблице выше. Поскольку мы ожидаем, что $\Delta\varphi(x)$ должна быть монотонной, необходимо поменять знаки у первых двух точек.

Считая зависимости $\Delta\varphi(x)$ линейными\[\Delta\varphi_1=a_1x+b_1,\qquad\Delta\varphi_1=a_1x+b_1,\]рассчитайте численные значения коэффициентов этих зависимостей для линеек №1 и №2.
Решение: Пересчитанные точки укладываются на прямые с параметрами:$$\Delta\varphi_1=0.059x-0.94\\\Delta\varphi_2=0.028x+0.52$$(коэффициенты найдены по МНК). Графики представлены ниже:
Ответ: \[\begin{array}{l}a_1=0.059,\qquad b_1=-0.94\\a_2=0.028,\qquad b_2=0.52\end{array}\]

Используя полученные в пунктах 2.2.1 — 2.2.3 данные, рассчитайте теоретические значения интенсивности света, прошедшего через две линейки, сложенные вместе. Приведите формулу, по которой Вы провели расчет. На том же бланке 2.2.1 постройте график полученной теоретической зависимости.
Решение: Когда линейки сложены вместе, их фазовые сдвиги складываются, и выражение для интенсивности можно записать как: Здесь ܷ݉ܽ$U_{\max}$ — наибольшее значение напряжения при прохождении света через обе линейки, которое находим из экспериментальных данных. Результаты вычислений приведены в таблице и на графике выше. Заметно хорошее соответствие теории эксперименту.
Ответ: $$U=U_{\max}\sin^2\frac{\Delta\varphi_1+\Delta\varphi_2}{2}$$  Здесь ܷ݉ܽ$U_{\max}$ — наибольшее значение напряжения при прохождении света через обе линейки, которое находим из экспериментальных данных.
Ответ: Результаты вычислений приведены в таблице и на графике выше. Заметно хорошее соответствие теории эксперименту.

Приведите электрическую схему, использованную вами при измерениях.

Проведите необходимые измерения и постройте зависимости напряжения на внешней цепи от силы тока $U(I)$ для трех различных значений ЭДС источника.
Решение: Искомые зависимости приведены в таблице и на графике ниже. | $\mathcal E=1.3~В$ | | | | | | | | | | | --- | --- | --- | --- | --- | --- | --- | --- | --- | --- | | $U, ~В$ | 0.16 | 0.23 | 0.45 | 0.68 | 0.85 | 1.05 | 1.17 | 1.27 | | | $R,~кОм$ | 0.396 | 0.573 | 1.20 | 2.75 | 3.75 | 11.19 | 22.0 | 91.4 | | | $I,~мкА$ | 404 | 401 | 375 | 247 | 227 | 93.9 | 53.2 | 13.9 | | | $\mathcal E=3.6~В$ | | | | | | | | | | | $U, ~В$ | 0.155 | 0.60 | 1.00 | 1.40 | 1.80 | 2.20 | 2.60 | 3.00 | 3.40 | | $R,~кОм$ | 0.268 | 1.15 | 2.18 | 3.66 | 5.74 | 9.52 | 15.78 | 29.5 | 91.5 | | $I,~мА$ | 578 | 522 | 459 | 383 | 314 | 231 | 165 | 102 | 37.2 | | $\mathcal E=13.1~В$ | | | | | | | | | | | $U, ~В$ | 0.70 | 1.90 | 3.10 | 4.30 | 5.50 | 6.70 | 7.90 | 9.10 | 10.30 | | $R,~кОм$ | 1.202 | 3.72 | 6.79 | 10.74 | 15.86 | 23.0 | 34.2 | 52.9 | 91.5 | | $I,~мА$ | 582 | 511 | 457 | 400 | 347 | 291 | 231 | 172 | 113 |
Ответ: | $\mathcal E=1.3~В$ | | | | | | | | | | | --- | --- | --- | --- | --- | --- | --- | --- | --- | --- | | $U, ~В$ | 0.16 | 0.23 | 0.45 | 0.68 | 0.85 | 1.05 | 1.17 | 1.27 | | | $R,~кОм$ | 0.396 | 0.573 | 1.20 | 2.75 | 3.75 | 11.19 | 22.0 | 91.4 | | | $I,~мкА$ | 404 | 401 | 375 | 247 | 227 | 93.9 | 53.2 | 13.9 | | | $\mathcal E=3.6~В$ | | | | | | | | | | | $U, ~В$ | 0.155 | 0.60 | 1.00 | 1.40 | 1.80 | 2.20 | 2.60 | 3.00 | 3.40 | | $R,~кОм$ | 0.268 | 1.15 | 2.18 | 3.66 | 5.74 | 9.52 | 15.78 | 29.5 | 91.5 | | $I,~мА$ | 578 | 522 | 459 | 383 | 314 | 231 | 165 | 102 | 37.2 | | $\mathcal E=13.1~В$ | | | | | | | | | | | $U, ~В$ | 0.70 | 1.90 | 3.10 | 4.30 | 5.50 | 6.70 | 7.90 | 9.10 | 10.30 | | $R,~кОм$ | 1.202 | 3.72 | 6.79 | 10.74 | 15.86 | 23.0 | 34.2 | 52.9 | 91.5 | | $I,~мА$ | 582 | 511 | 457 | 400 | 347 | 291 | 231 | 172 | 113 | Ответ: $\mathcal E=1.3~В$$U, ~В$0.160.230.450.680.851.051.171.27$R,~кОм$0.3960.5731.202.753.7511.1922.091.4$I,~мкА$40440137524722793.953.213.9$\mathcal E=3.6~В$$U, ~В$0.1550.601.001.401.802.202.603.003.40$R,~кОм$0.2681.152.183.665.749.5215.7829.591.5$I,~мА$57852245938331423116510237.2$\mathcal E=13.1~В$$U, ~В$0.701.903.104.305.506.707.909.1010.30$R,~кОм$1.2023.726.7910.7415.8623.034.252.991.5$I,~мА$582511457400347291231172113

По полученным данным постройте зависимость внутреннего сопротивления источника от его ЭДС. Предложите эмпирическую формулу, описывающую эту зависимость.
Решение: Угловой коэффициент $k$ полученных в предыдущем пункте графиков связан с внутренним сопротивлением источника $r$ как:\[k=-\frac{1}{r}.\]С помощью МНК находим: График полученной зависимости показан на рисунке ниже: Эту зависимость можно с хорошей точностью описать уравнением:\[\mathcal E=\frac{r}{I_{к.з.}},\]где $I_{к.з.}$ — так называемый ток короткого замыкания. С помощью МНК находим:\[I_{к.з.}\approx0.65~мА.\] | $\mathcal E, ~В$ | 1.3 | 3.6 | 13.1 | | --- | --- | --- | --- | | $k, ~мА/В$ | -0.369 | -0.172 | -0.048 | | $r,~кОм$ | 2.71 | 5.81 | 20.84 |
Ответ: | $\mathcal E, ~В$ | 1.3 | 3.6 | 13.1 | | --- | --- | --- | --- | | $k, ~мА/В$ | -0.369 | -0.172 | -0.048 | | $r,~кОм$ | 2.71 | 5.81 | 20.84 | Ответ: $\mathcal E, ~В$1.33.613.1$k, ~мА/В$-0.369-0.172-0.048$r,~кОм$2.715.8120.84  График полученной зависимости показан на рисунке ниже:
Ответ: Эту зависимость можно с хорошей точностью описать уравнением:\[\mathcal E=\frac{r}{I_{к.з.}},\]где $I_{к.з.}$ — так называемый ток короткого замыкания. С помощью МНК находим:\[I_{к.з.}\approx0.65~мА.\]
Ответ: \[\mathcal E=\frac{r}{I_{к.з.}},\qquad I_{к.з.}\approx0.65~мА\]

Исследуйте зависимость интенсивности прошедшего света от напряжения на ЖК ячейке. Постройте график полученной зависимости.
Решение: Результаты измерений интенсивности в зависимости от напряжения ܷ$U_{LC}$ на ЖК-ячейке, приведены в таблице ниже. График полученной зависимости представлен на рисунке ниже: | $U_{LC},~В$ | $U,~мВ$ | $\Delta\varphi_\mathrm{naïve}$ | $\Delta\varphi$ | $\ln U_{LC}$ | $\ln\Delta\varphi$ | | --- | --- | --- | --- | --- | --- | | 0 | 207 | 1.961 | 10.606 | $-$ | 2.361 | | 0.86 | 207 | 1.961 | 10.606 | -0.151 | 2.361 | | 0.91 | 211 | 1.990 | 10.577 | -0.094 | 2.359 | | 0.93 | 226 | 2.102 | 10.464 | -0.073 | 2.348 | | 0.94 | 237 | 2.190 | 10.377 | -0.062 | 2.340 | | 1.02 | 294 | 2.858 | 9.709 | 0.020 | 2.273 | | 1.07 | 297 | 2.941 | 9.625 | 0.068 | 2.264 | | 1.09 | 294 | 2.858 | 9.709 | 0.086 | 2.273 | | 1.11 | 285 | 2.691 | 8.974 | 0.104 | 2.194 | | 1.18 | 201 | 1.918 | 8.201 | 0.166 | 2.104 | | 1.23 | 110 | 1.301 | 7.584 | 0.207 | 2.026 | | 1.27 | 51 | 0.850 | 7.133 | 0.239 | 1.965 | | 1.29 | 26 | 0.598 | 6.881 | 0.255 | 1.929 | | 1.31 | 10 | 0.367 | 6.650 | 0.270 | 1.895 | | 1.32 | 5 | 0.259 | 6.542 | 0.278 | 1.878 | | 1.36 | 2 | 0.163 | 6.447 | 0.307 | 1.864 | | 1.39 | 12 | 0.403 | 5.880 | 0.329 | 1.772 | | 1.42 | 28 | 0.621 | 5.662 | 0.351 | 1.734 | | 1.46 | 66 | 0.976 | 5.307 | 0.378 | 1.669 | | 1.5 | 102 | 1.245 | 5.038 | 0.405 | 1.617 | | 1.55 | 156 | 1.611 | 4.672 | 0.438 | 1.542 | | 1.63 | 232 | 2.149 | 4.134 | 0.489 | 1.419 | | 1.68 | 261 | 2.404 | 3.879 | 0.519 | 1.356 | | 1.71 | 275 | 2.556 | 3.727 | 0.536 | 1.316 | | 1.78 | 289 | 2.756 | 3.527 | 0.577 | 1.260 | | 1.83 | 294 | 2.858 | 3.425 | 0.604 | 1.231 | | 1.93 | 295 | 2.883 | 3.401 | 0.658 | 1.224 | | 2.01 | 294 | 2.858 | 2.858 | 0.698 | 1.050 | | 2.11 | 287 | 2.722 | 2.722 | 0.747 | 1.001 | | 2.24 | 273 | 2.532 | 2.532 | 0.806 | 0.929 | | 2.34 | 258 | 2.375 | 2.375 | 0.850 | 0.865 | | 2.51 | 229 | 2.125 | 2.125 | 0.920 | 0.754 | | 2.65 | 202 | 1.925 | 1.925 | 0.975 | 0.655 | | 2.72 | 191 | 1.848 | 1.848 | 1.001 | 0.614 | | 2.85 | 169 | 1.698 | 1.698 | 1.047 | 0.529 | | 2.92 | 159 | 1.631 | 1.631 | 1.072 | 0.489 | | 3.05 | 141 | 1.511 | 1.511 | 0.115 | 0.413 | | 3.16 | 128 | 1.424 | 1.424 | 1.151 | 0.353 | | 3.22 | 121 | 1.376 | 1.376 | 1.169 | 0.319 | | 3.34 | 109 | 1.294 | 1.294 | 1.206 | 0.258 | | 3.45 | 98 | 1.217 | 1.217 | 1.238 | 0.196 | | 3.59 | 86 | 1.130 | 1.130 | 1.278 | 0.122 | | 3.66 | 81 | 1.093 | 1.093 | 1.297 | 0.089 | | 3.75 | 74 | 1.039 | 1.039 | 1.322 | 0.039 | | 3.83 | 70 | 1.008 | 1.008 | 1.343 | 0.008 | | 3.91 | 65 | 0.968 | 0.968 | 1.364 | -0.032 | | 4.03 | 58 | 0.911 | 0.911 | 1.394 | -0.094 | | 4.21 | 50 | 0.841 | 0.841 | 1.437 | -0.173 | | 4.43 | 41 | 0.757 | 0.757 | 1.488 | -0.278 | | 4.79 | 30 | 0.644 | 0.644 | 1.567 | -0.441 | | 4.98 | 25 | 0.586 | 0.586 | 1.605 | -0.535 | | 5.15 | 21 | 0.536 | 0.536 | 1.639 | -0.625 | | 5.51 | 15 | 0.451 | 0.451 | 1.707 | -0.796 | | 5.79 | 11 | 0.385 | 0.385 | 1.756 | -0.954 | | 6.07 | 8 | 0.328 | 0.328 | 1.803 | -1.115 | | 6.59 | 4 | 0.231 | 0.231 | 1.886 | -1.463 | | 6.94 | 2 | 0.163 | 0.163 | 1.937 | -1.811 |
Ответ: | $U_{LC},~В$ | $U,~мВ$ | $\Delta\varphi_\mathrm{naïve}$ | $\Delta\varphi$ | $\ln U_{LC}$ | $\ln\Delta\varphi$ | | --- | --- | --- | --- | --- | --- | | 0 | 207 | 1.961 | 10.606 | $-$ | 2.361 | | 0.86 | 207 | 1.961 | 10.606 | -0.151 | 2.361 | | 0.91 | 211 | 1.990 | 10.577 | -0.094 | 2.359 | | 0.93 | 226 | 2.102 | 10.464 | -0.073 | 2.348 | | 0.94 | 237 | 2.190 | 10.377 | -0.062 | 2.340 | | 1.02 | 294 | 2.858 | 9.709 | 0.020 | 2.273 | | 1.07 | 297 | 2.941 | 9.625 | 0.068 | 2.264 | | 1.09 | 294 | 2.858 | 9.709 | 0.086 | 2.273 | | 1.11 | 285 | 2.691 | 8.974 | 0.104 | 2.194 | | 1.18 | 201 | 1.918 | 8.201 | 0.166 | 2.104 | | 1.23 | 110 | 1.301 | 7.584 | 0.207 | 2.026 | | 1.27 | 51 | 0.850 | 7.133 | 0.239 | 1.965 | | 1.29 | 26 | 0.598 | 6.881 | 0.255 | 1.929 | | 1.31 | 10 | 0.367 | 6.650 | 0.270 | 1.895 | | 1.32 | 5 | 0.259 | 6.542 | 0.278 | 1.878 | | 1.36 | 2 | 0.163 | 6.447 | 0.307 | 1.864 | | 1.39 | 12 | 0.403 | 5.880 | 0.329 | 1.772 | | 1.42 | 28 | 0.621 | 5.662 | 0.351 | 1.734 | | 1.46 | 66 | 0.976 | 5.307 | 0.378 | 1.669 | | 1.5 | 102 | 1.245 | 5.038 | 0.405 | 1.617 | | 1.55 | 156 | 1.611 | 4.672 | 0.438 | 1.542 | | 1.63 | 232 | 2.149 | 4.134 | 0.489 | 1.419 | | 1.68 | 261 | 2.404 | 3.879 | 0.519 | 1.356 | | 1.71 | 275 | 2.556 | 3.727 | 0.536 | 1.316 | | 1.78 | 289 | 2.756 | 3.527 | 0.577 | 1.260 | | 1.83 | 294 | 2.858 | 3.425 | 0.604 | 1.231 | | 1.93 | 295 | 2.883 | 3.401 | 0.658 | 1.224 | | 2.01 | 294 | 2.858 | 2.858 | 0.698 | 1.050 | | 2.11 | 287 | 2.722 | 2.722 | 0.747 | 1.001 | | 2.24 | 273 | 2.532 | 2.532 | 0.806 | 0.929 | | 2.34 | 258 | 2.375 | 2.375 | 0.850 | 0.865 | | 2.51 | 229 | 2.125 | 2.125 | 0.920 | 0.754 | | 2.65 | 202 | 1.925 | 1.925 | 0.975 | 0.655 | | 2.72 | 191 | 1.848 | 1.848 | 1.001 | 0.614 | | 2.85 | 169 | 1.698 | 1.698 | 1.047 | 0.529 | | 2.92 | 159 | 1.631 | 1.631 | 1.072 | 0.489 | | 3.05 | 141 | 1.511 | 1.511 | 0.115 | 0.413 | | 3.16 | 128 | 1.424 | 1.424 | 1.151 | 0.353 | | 3.22 | 121 | 1.376 | 1.376 | 1.169 | 0.319 | | 3.34 | 109 | 1.294 | 1.294 | 1.206 | 0.258 | | 3.45 | 98 | 1.217 | 1.217 | 1.238 | 0.196 | | 3.59 | 86 | 1.130 | 1.130 | 1.278 | 0.122 | | 3.66 | 81 | 1.093 | 1.093 | 1.297 | 0.089 | | 3.75 | 74 | 1.039 | 1.039 | 1.322 | 0.039 | | 3.83 | 70 | 1.008 | 1.008 | 1.343 | 0.008 | | 3.91 | 65 | 0.968 | 0.968 | 1.364 | -0.032 | | 4.03 | 58 | 0.911 | 0.911 | 1.394 | -0.094 | | 4.21 | 50 | 0.841 | 0.841 | 1.437 | -0.173 | | 4.43 | 41 | 0.757 | 0.757 | 1.488 | -0.278 | | 4.79 | 30 | 0.644 | 0.644 | 1.567 | -0.441 | | 4.98 | 25 | 0.586 | 0.586 | 1.605 | -0.535 | | 5.15 | 21 | 0.536 | 0.536 | 1.639 | -0.625 | | 5.51 | 15 | 0.451 | 0.451 | 1.707 | -0.796 | | 5.79 | 11 | 0.385 | 0.385 | 1.756 | -0.954 | | 6.07 | 8 | 0.328 | 0.328 | 1.803 | -1.115 | | 6.59 | 4 | 0.231 | 0.231 | 1.886 | -1.463 | | 6.94 | 2 | 0.163 | 0.163 | 1.937 | -1.811 | Ответ: $U_{LC},~В$$U,~мВ$$\Delta\varphi_\mathrm{naïve}$$\Delta\varphi$$\ln U_{LC}$$\ln\Delta\varphi$0 2071.96110.606$-$2.3610.862071.96110.606-0.1512.3610.912111.99010.577-0.0942.3590.93 2262.10210.464-0.0732.3480.942372.19010.377-0.0622.3401.02 2942.8589.7090.0202.2731.07 2972.9419.6250.0682.2641.09 2942.8589.7090.0862.2731.11 2852.6918.9740.1042.1941.182011.9188.2010.1662.1041.23 1101.3017.5840.2072.0261.27510.8507.1330.2391.9651.29 260.5986.8810.2551.9291.31 100.3676.6500.2701.8951.32 50.2596.5420.2781.8781.36 20.1636.4470.3071.8641.39 120.4035.8800.3291.7721.42280.6215.6620.3511.7341.46660.9765.3070.3781.6691.51021.2455.0380.4051.6171.55 1561.6114.6720.4381.5421.63 2322.1494.1340.4891.4191.68 2612.4043.8790.5191.3561.712752.5563.7270.5361.3161.78 2892.7563.5270.5771.2601.832942.8583.4250.6041.2311.93 2952.8833.4010.6581.2242.012942.8582.8580.6981.0502.112872.7222.7220.7471.0012.24 2732.5322.5320.8060.9292.34 2582.3752.3750.8500.8652.51 2292.1252.1250.9200.7542.652021.9251.9250.9750.6552.721911.8481.8481.0010.6142.85 1691.6981.6981.0470.5292.92 1591.6311.6311.0720.4893.051411.5111.5110.1150.4133.16 1281.424 1.4241.1510.3533.22 1211.3761.3761.1690.3193.34 1091.2941.2941.2060.2583.45 981.2171.2171.2380.1963.59 861.1301.1301.2780.1223.66811.0931.0931.2970.0893.75741.0391.0391.3220.0393.83 701.0081.0081.3430.0083.91650.9680.9681.364-0.0324.03580.9110.9111.394-0.0944.21 500.8410.8411.437-0.1734.43410.7570.7571.488-0.2784.79300.6440.6441.567-0.4414.98250.5860.5861.605-0.5355.15210.5360.5361.639-0.6255.51 150.4510.4511.707-0.7965.79110.3850.3851.756-0.9546.0780.3280.3281.803-1.1156.5940.2310.2311.886-1.4636.94 20.1630.1631.937-1.811  График полученной зависимости представлен на рисунке ниже:

Рассчитайте величину $\Delta\varphi_0$ — разность фаз между обыкновенной и необыкновенной волнами при отключенном напряжении на ЖК ячейке.
Решение: Для корректного расчета фазовых сдвигов нужно правильно подобрать корни уравнения $(2)$. В данном случае это очевидно, поскольку при больших значениях ܷ$U_{LC}$ разность фаз стремится к нулю, $\Delta\varphi\to 0$. Правильный выбор корней показан на рисунке выше.Результаты пересчёта $\Delta\varphi_\mathrm{naïve}=\arcsin \sqrt{{U}/{U_{\max}}}$ и правильные значения фазового сдвига $\Delta\varphi$ показаны на рисунке ниже.  Эти графики не требуются от участников и приведены только для ознакомления.Разность фаз при отключенном напряжении на ЖК-ячейке равна:
Ответ: \[\Delta\varphi_0\approx10.6\]

В достаточно широком диапазоне напряжений на ЖК-ячейке разность фаз между обыкновенной и необыкновенной волнами зависит от приложенного напряжения по степенному закону:\[\Delta\varphi=CU^\beta.\]Используя полученные данные, постройте график, позволяющий определить диапазон применимости приведенной формулы и рассчитать показатель степени $\beta$. Укажите диапазон применимости этой формулы и определите численное значение параметра $\beta$.
Решение: Перестроим зависимость в логарифмическом масштабе:  При напряжениях от $1~В$ до $5~В$ график практически линейный, и его угловой коэффициент равен:
Ответ: \[\beta\approx-1.75\]

Измерьте зависимость интенсивности света, прошедшего через оптическую систему, от координаты $x$ точки попадания света на полоску в диапазоне $\pm20~мм$ от ее центра. Постройте график полученной зависимости.
Решение: Результаты измерений интенсивности света в зависимости от координаты $x$ точки попадания света на полоску представлены в таблице и на графике ниже. | $x,~мм$ | $U,~мВ$ | $\Delta\varphi_\mathrm{naïve}$ | $\Delta\varphi$ | $z,~мм$ | | $x,~мм$ | $U,~мВ$ | $\Delta\varphi_\mathrm{naïve}$ | $\Delta\varphi$ | $z,~мм$ | | --- | --- | --- | --- | --- | --- | --- | --- | --- | --- | --- | | 40 | 16 | 0.794 | 5.489 | -22 | | 61 | 95 | 2.459 | 2.459 | -1 | | 41 | 18 | 0.554 | 5.729 | -21 | | 62 | 93 | 2,401 | 2.401 | 0 | | 42 | 3 | 0.336 | 5.947 | -20 | | 63 | 96 | 2.489 | 2.489 | 1 | | 43 | 1 | 0.194 | 6.090 | -19 | | 64 | 99 | 2.588 | 2.588 | 2 | | 44 | 1 | 0.194 | 6.090 | -18 | | 65 | 104 | 2.805 | 2.805 | 3 | | 45 | 1 | 0.194 | 6.090 | -17 | | 66 | 107 | 3.142 | 3.142 | 4 | | 46 | 1 | 0.194 | 6.090 | -16 | | 67 | 107 | 3.142 | 3.142 | 5 | | 47 | 1 | 0.194 | 6.090 | -15 | | 68 | 98 | 2.553 | 3.730 | 6 | | 48 | 1 | 0.194 | 6.090 | -14 | | 69 | 81 | 2.111 | 4.173 | 7 | | 49 | 4 | 0.389 | 5.894 | -13 | | 70 | 65 | 1.787 | 4.496 | 8 | | 50 | 11 | 0.653 | 5.630 | -12 | | 71 | 44 | 1.392 | 4.891 | 9 | | 51 | 23 | 0.964 | 5.319 | -11 | | 72 | 24 | 0.987 | 5.296 | 10 | | 52 | 41 | 1.335 | 4.948 | -10 | | 73 | 10 | 0.621 | 5.662 | 11 | | 53 | 61 | 1.711 | 4.572 | -9 | | 74 | 3 | 0.336 | 5.947 | 12 | | 54 | 78 | 2.046 | 4.237 | -8 | | 75 | 1 | 0.194 | 6.090 | 13 | | 55 | 90 | 2.322 | 3.962 | -7 | | 76 | 1 | 0.194 | 6.090 | 14 | | 56 | 99 | 2.588 | 3.696 | -6 | | 77 | 1 | 0.194 | 6.090 | 15 | | 57 | 102 | 2.706 | 2.706 | -5 | | 78 | 1 | 0.194 | 6.090 | 16 | | 58 | 100 | 2.624 | 2.624 | -4 | | 79 | 1 | 0.194 | 6.090 | 17 | | 59 | 98 | 2.553 | 2.553 | -3 | | 80 | 2 | 0.274 | 6.009 | 18 | | 60 | 96 | 2.489 | 2.489 | -2 | | | | | | |
Ответ: | $x,~мм$ | $U,~мВ$ | $\Delta\varphi_\mathrm{naïve}$ | $\Delta\varphi$ | $z,~мм$ | | $x,~мм$ | $U,~мВ$ | $\Delta\varphi_\mathrm{naïve}$ | $\Delta\varphi$ | $z,~мм$ | | --- | --- | --- | --- | --- | --- | --- | --- | --- | --- | --- | | 40 | 16 | 0.794 | 5.489 | -22 | | 61 | 95 | 2.459 | 2.459 | -1 | | 41 | 18 | 0.554 | 5.729 | -21 | | 62 | 93 | 2,401 | 2.401 | 0 | | 42 | 3 | 0.336 | 5.947 | -20 | | 63 | 96 | 2.489 | 2.489 | 1 | | 43 | 1 | 0.194 | 6.090 | -19 | | 64 | 99 | 2.588 | 2.588 | 2 | | 44 | 1 | 0.194 | 6.090 | -18 | | 65 | 104 | 2.805 | 2.805 | 3 | | 45 | 1 | 0.194 | 6.090 | -17 | | 66 | 107 | 3.142 | 3.142 | 4 | | 46 | 1 | 0.194 | 6.090 | -16 | | 67 | 107 | 3.142 | 3.142 | 5 | | 47 | 1 | 0.194 | 6.090 | -15 | | 68 | 98 | 2.553 | 3.730 | 6 | | 48 | 1 | 0.194 | 6.090 | -14 | | 69 | 81 | 2.111 | 4.173 | 7 | | 49 | 4 | 0.389 | 5.894 | -13 | | 70 | 65 | 1.787 | 4.496 | 8 | | 50 | 11 | 0.653 | 5.630 | -12 | | 71 | 44 | 1.392 | 4.891 | 9 | | 51 | 23 | 0.964 | 5.319 | -11 | | 72 | 24 | 0.987 | 5.296 | 10 | | 52 | 41 | 1.335 | 4.948 | -10 | | 73 | 10 | 0.621 | 5.662 | 11 | | 53 | 61 | 1.711 | 4.572 | -9 | | 74 | 3 | 0.336 | 5.947 | 12 | | 54 | 78 | 2.046 | 4.237 | -8 | | 75 | 1 | 0.194 | 6.090 | 13 | | 55 | 90 | 2.322 | 3.962 | -7 | | 76 | 1 | 0.194 | 6.090 | 14 | | 56 | 99 | 2.588 | 3.696 | -6 | | 77 | 1 | 0.194 | 6.090 | 15 | | 57 | 102 | 2.706 | 2.706 | -5 | | 78 | 1 | 0.194 | 6.090 | 16 | | 58 | 100 | 2.624 | 2.624 | -4 | | 79 | 1 | 0.194 | 6.090 | 17 | | 59 | 98 | 2.553 | 2.553 | -3 | | 80 | 2 | 0.274 | 6.009 | 18 | | 60 | 96 | 2.489 | 2.489 | -2 | | | | | | | Ответ: $x,~мм$$U,~мВ$$\Delta\varphi_\mathrm{naïve}$$\Delta\varphi$$z,~мм$40160.7945.489-2261952.4592.459-141180.5545.729-2162932,4012.40104230.336 5.947-2063962.4892.48914310.1946.090-1964992.5882.58824410.1946.090-18651042.8052.80534510.1946.090-17661073.142 3.14244610.1946.090-16671073.1423.14254710.1946.090-1568982.553 3.73064810.1946.090-1469812.111 4.17374940.3895.894-1370651.787 4.496850110.653 5.630-1271441.392 4.891951230.9645.319-1172240.987 5.2961052411.3354.948-1073100.6215.6621153611.7114.572-97430.336 5.9471254782.0464.237-87510.194 6.0901355902.322 3.962-77610.1946.0901456992.588 3.696-67710.1946.09015571022.7062.706-57810.1946.09016581002.6242.624-47910.1946.0901759982.5532.553-38020.2746.0091860962.4892.489-2

Рассчитайте величину $\Delta\varphi_0$ — сдвиг фаз между обыкновенной и необыкновенной волнами, прошедшими через не изогнутую полоску. Известно, что $\Delta\varphi_0$ лежит в интервале от $10\pi$ до $12\pi$.
Решение: Судя по форме кривой, $\Delta\varphi_0$ лежит на растущем участке зависимости интенсивности от фазового сдвига и может быть рассчитано как:$$\Delta\varphi_0=10\pi+2\arcsin\sqrt{\frac{U_0}{U_{\max}}}\approx33.9.$$ График зависимости фазового сдвига от координаты $z$ показан на рисунке ниже (он не требуется от участников):
Ответ: \[\Delta\varphi_0\approx33.9\]  График зависимости фазового сдвига от координаты $z$ показан на рисунке ниже (он не требуется от участников):

Вблизи центра полоски ее форму можно считать дугой окружности радиуса $R$. Покажите, что теоретический вид зависимости сдвига фаз $\Delta\varphi$ от расстояния $z$ до центра полоски при $z\ll R$ имеет вид:\[\Delta\varphi=\Delta\varphi_0(Az^2+B).\]Выразите значения коэффициентов $A$, $B$ через радиус $R$ и показатель преломления материала полоски $n$. Считайте, что разность показателей преломления обыкновенной и необыкновенной волн $\Delta n\ll n$.
Решение: Центральная часть графика представляет собой приблизительно параболическую функцию от $z$:$$\Delta\varphi=az^2+b. \tag{10}$$Из уравнений $(9)$ и $(10)$ получаем аналитические выражения для коэффициентов:
Ответ: $$a=\frac{\Delta\varphi_0}{2n^2R^2},\qquad b=\Delta\varphi_0$$

Используя данные, полученные в предыдущих пунктах, рассчитайте радиус кривизны полоски $R$ вблизи ее центра. Показатель преломления материала полоски считайте равным $n=1.4$.
Решение: Центральная часть графика представляет собой приблизительно параболическую функцию от $z$:$$\Delta\varphi=az^2+b. \tag{10}$$Чтобы определить её коэффициенты, построим график $\Delta\varphi$ от $z^2$:  Определим коэффициенты по МНК:$$a=0.0104~мм^{-1},\qquad b=2.45.$$К полученному значению $b$ необходимо прибавить $10\pi$. Из уравнений выше получаем кривизну полоски:$$R=\frac{1}{n}\sqrt{\frac{b}{2a}}\approx29~мм.\tag{12}$$ Стоит отметить, что погрешность результатов в этом пункте очень большая.
Ответ: \[R\approx29~мм\]  Стоит отметить, что погрешность результатов в этом пункте очень большая.
Темы:
E, Международные